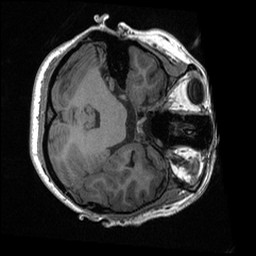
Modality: T1w
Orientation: axial
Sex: female
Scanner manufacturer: ge
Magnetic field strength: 3 T
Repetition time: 0.0064 s
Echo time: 0.00281 s